Question: IDEs on separate machines both WinXP. The versions/date of 'LibXML2.dll' vary in both machines from 2010 to 2012.
I am installing 'libxml2.pas' from SourceForge (2.7.3) I created 3 apps, a console and a VCL Forms on XE2 and a VCL Forms on D2007.
If I do not reference a function in the 'Libxml2.dll' my app runs, if I reference a function
e.g. 'Doc:=xxmlParseFile(xnldocptr)' the app crashes at start up in 'InitUnits'.
'''
program Project25;
uses
Forms,
Unit26 in 'Unit26.pas' {Form26};
{$R *.res}
begin<---------- Access violation here
Application.Initialize;
Application.MainFormOnTaskbar := True;
Application.CreateForm(TForm26, Form26);
Application.Run;
end.
'''

//Main Firm
uses Libxml2;
'''
{$R *.dfm}
procedure TForm26.FormCreate(Sender: TObject); var Doc: xmlDocPtr;
begin
Doc:=xmlParseFile('c:.xml');
xmlFreeDoc(Doc);
end
'''
I can see that the module LibXML2 has been loaded.
Am I doing something silly or missing something?
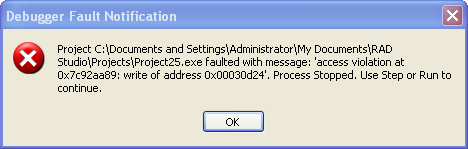
Answer: 'LIBXML2.DLL' itself depends on 2 other DLL's: 'ICONV.DLL' and 'ZLIB1.DLL'
You can download the latest version of these dll's <URL>
Make sure that these DLL's reside on the same path as your delphi executable.
I have tested your project under W7/Delphi XE and I don't receive an AV.